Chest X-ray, PA view. Patient: 31 years old, sex M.
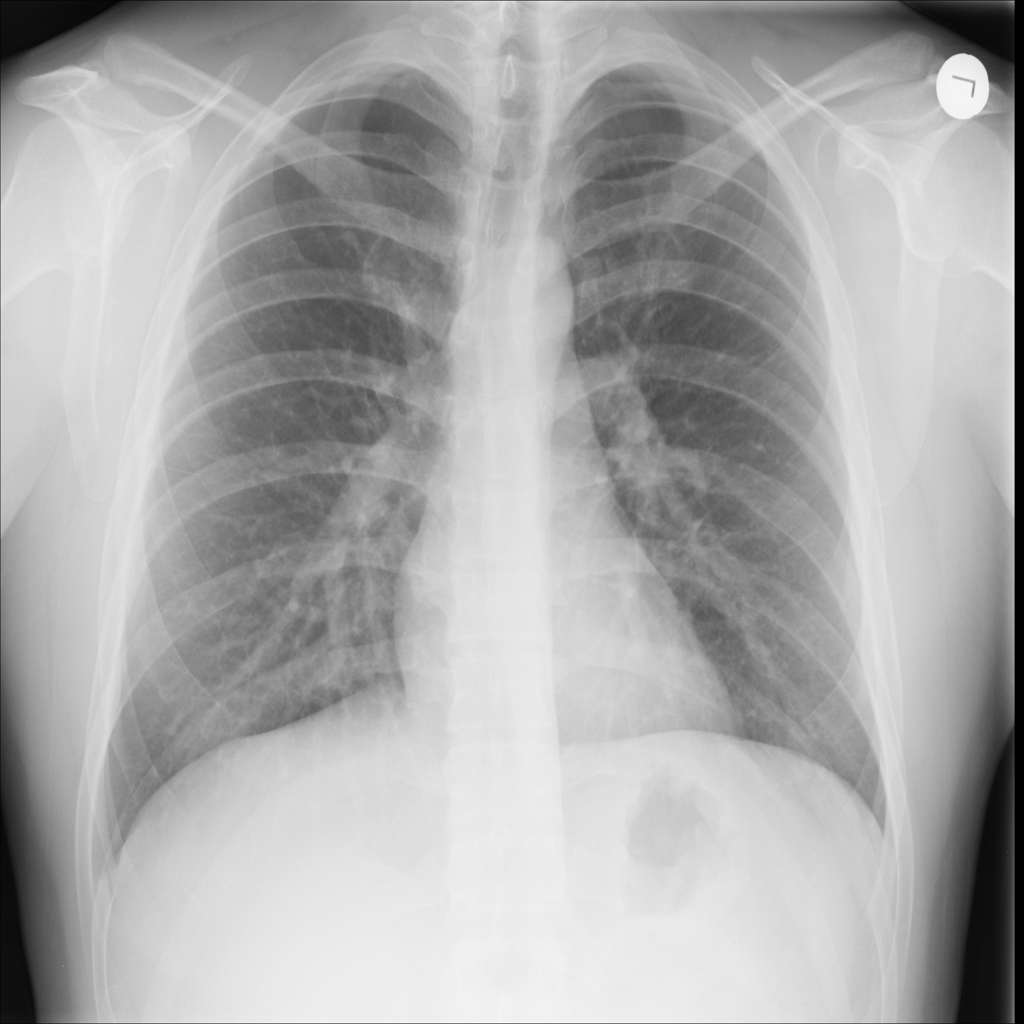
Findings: No Finding